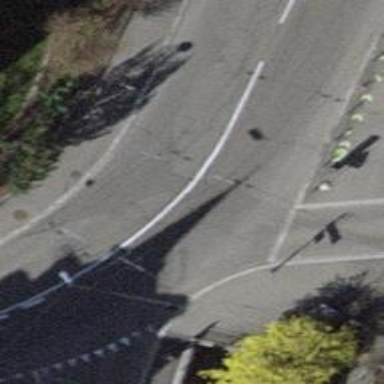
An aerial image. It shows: Secondary road with asphalt surface and trolley wires.